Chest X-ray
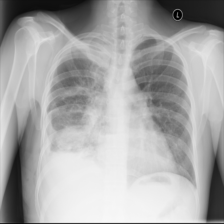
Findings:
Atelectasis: negative
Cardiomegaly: negative
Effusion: positive
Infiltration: negative
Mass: negative
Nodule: negative
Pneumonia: negative
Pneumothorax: negative
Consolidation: negative
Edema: negative
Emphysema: negative
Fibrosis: negative
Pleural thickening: negative
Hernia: negative